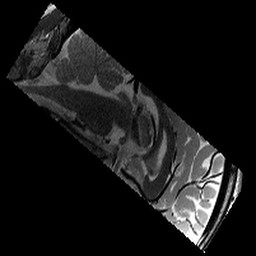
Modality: T2w
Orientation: sagittal
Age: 10
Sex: male
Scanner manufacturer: siemens
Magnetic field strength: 3 T
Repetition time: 9.23 s
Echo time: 0.067 s